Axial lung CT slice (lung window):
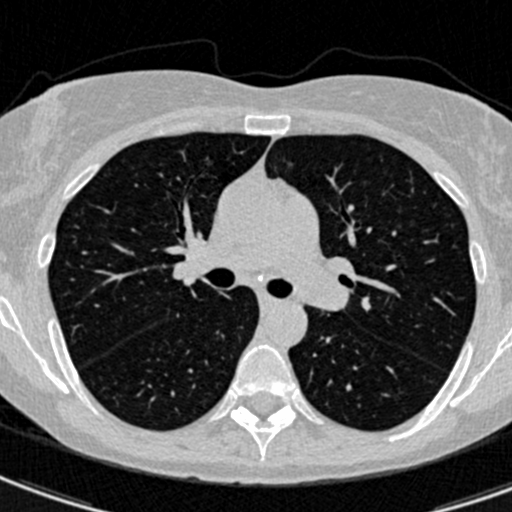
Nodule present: no